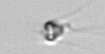
Label: Apedinella